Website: apple
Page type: customer-info-address
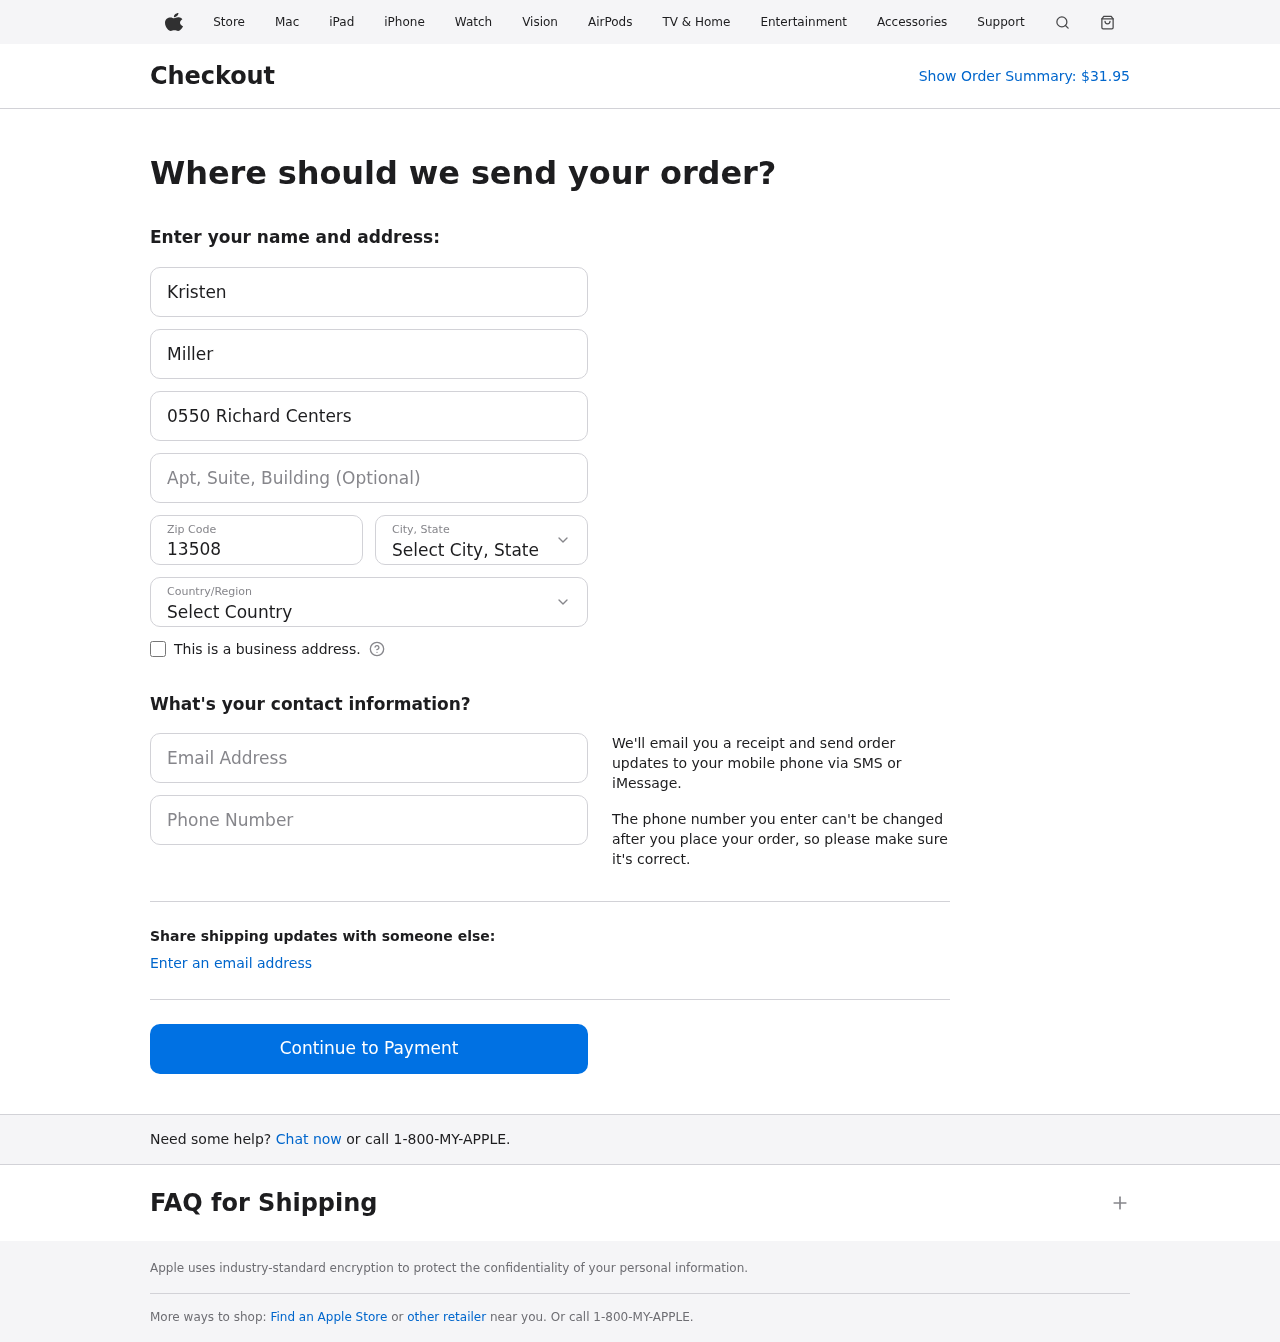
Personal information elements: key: PII_CITY_STATE
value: West Scott, SC
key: PII_COUNTRY
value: United States
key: PII_EMAIL
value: kristen.miller@yahoo.com
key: PII_FIRSTNAME
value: Kristen
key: PII_LASTNAME
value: Miller
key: PII_PHONE
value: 9939766218
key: PII_POSTCODE
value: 13508
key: PII_STREET
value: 0550 Richard Centers
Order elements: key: ORDER_TOTAL
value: $31.95